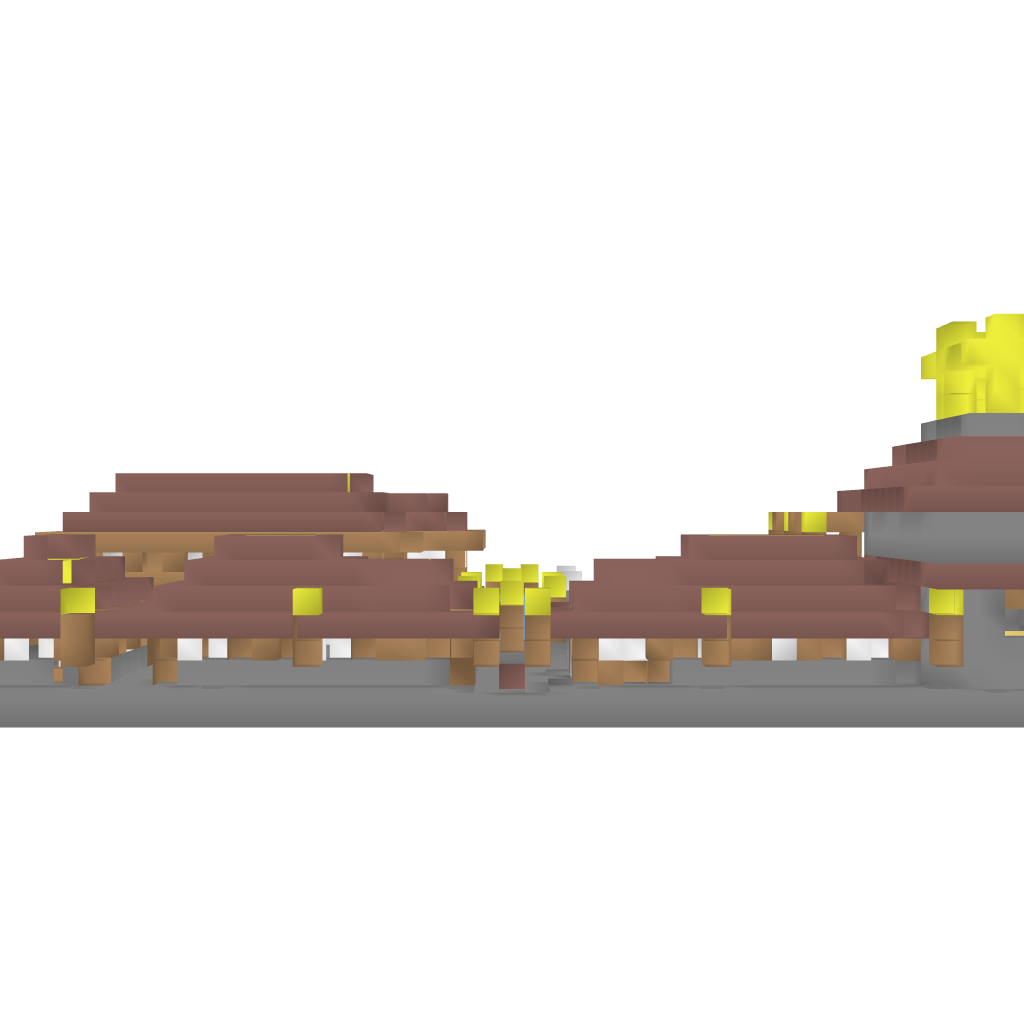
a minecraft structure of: Mini Village bad low quality